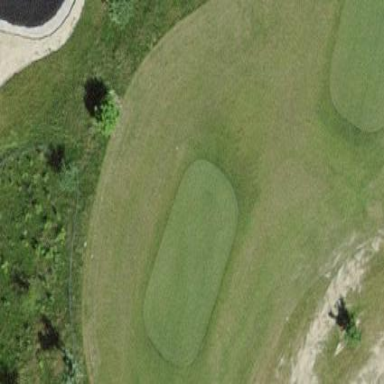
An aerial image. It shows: Golf tee.